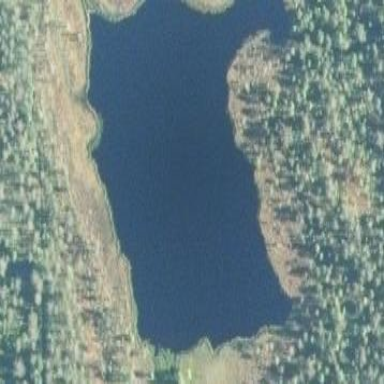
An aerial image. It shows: Lake with natural water.